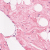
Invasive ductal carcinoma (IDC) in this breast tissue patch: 0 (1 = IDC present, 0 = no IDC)